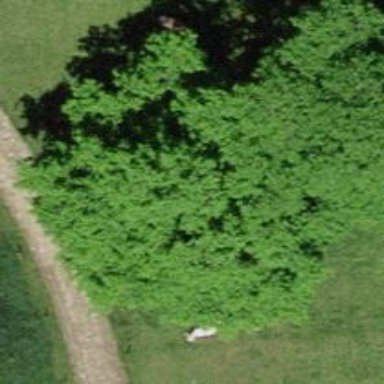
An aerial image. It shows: Broadleaved tree with lush leaves.